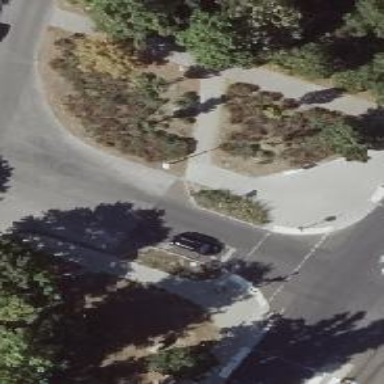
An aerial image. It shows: Residential road with asphalt surface. There is lane for cyclists on the left and separate sidewalks on both sides. The road has lane markings.